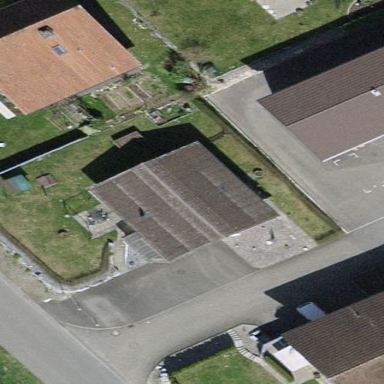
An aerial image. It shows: Simple house.